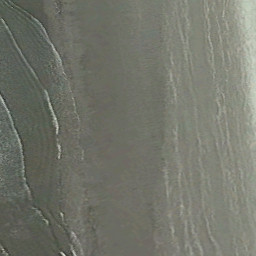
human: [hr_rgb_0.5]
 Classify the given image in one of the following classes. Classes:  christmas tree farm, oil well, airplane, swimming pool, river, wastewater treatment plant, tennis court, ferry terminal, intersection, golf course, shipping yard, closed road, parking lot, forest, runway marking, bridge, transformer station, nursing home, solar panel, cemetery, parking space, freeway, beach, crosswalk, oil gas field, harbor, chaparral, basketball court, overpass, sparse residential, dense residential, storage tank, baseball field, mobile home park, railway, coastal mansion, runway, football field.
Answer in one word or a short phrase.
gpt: beach